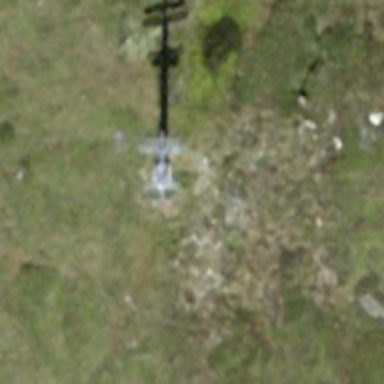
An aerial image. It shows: Pylon for aerialway.